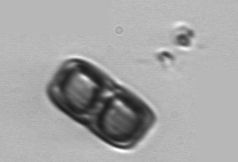
Label: Ephemera